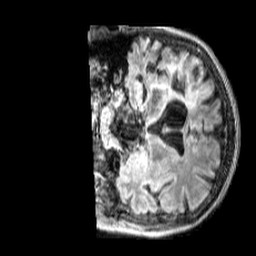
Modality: FLAIR
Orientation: coronal
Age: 74
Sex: female
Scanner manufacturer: siemens
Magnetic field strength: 3 T
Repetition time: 5 s
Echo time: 0.387 s